Interaction volume radius: 10 \u00c5
Interaction volume height: 25 \u00c5
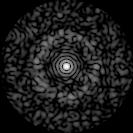
Disorder parameter: 0.8391